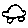
Label: car